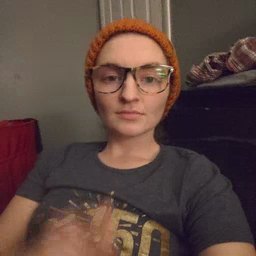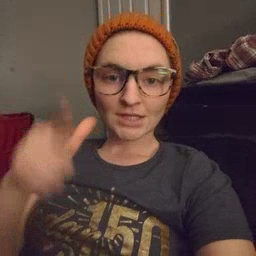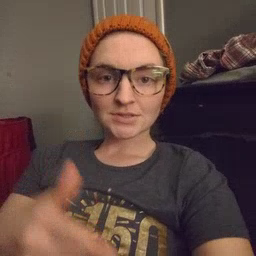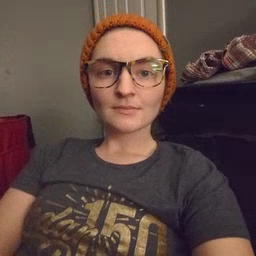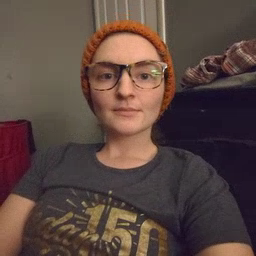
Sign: later